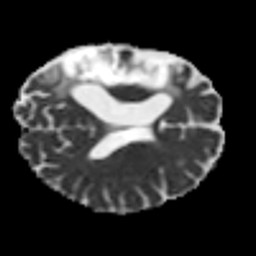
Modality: MD
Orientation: axial
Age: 39
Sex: female
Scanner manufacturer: siemens
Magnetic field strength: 3 T
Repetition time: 7.3 s
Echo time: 0.087 s